Question: I have this piece of code here. In 'case ServiceType.Register:' I have what appears to be two equivalent statements one using a regular 'if' statement and one using the ternary operator '?/:'. For the 'if' statement VS reports no error. However with this line:
'IsXML == true ? PopulateRegister(ParseType.Xml) : PopulateRegister(ParseType.Str);'
VS is erroring out saying:
> Only assignment, call, increment, decrement, await, and new object expressions can be used as a statement
Anyone know why regular 'if' statement has no error but if you use "?/:" (one liner) throws an error? Pic is also attached.
'''
switch (this.ServiceType)
{
case SerivceType.Login:
PopulateLogin();
break;
case SerivceType.Register:
if (IsXML == true)
PopulateRegister(ParseType.Xml);
else
PopulateRegister(ParseType.Str);
IsXML == true ? PopulateRegister(ParseType.Xml) : PopulateRegister(ParseType.Str);
break;
case SerivceType.Verify:
PopulateVerify();
break;
}
'''

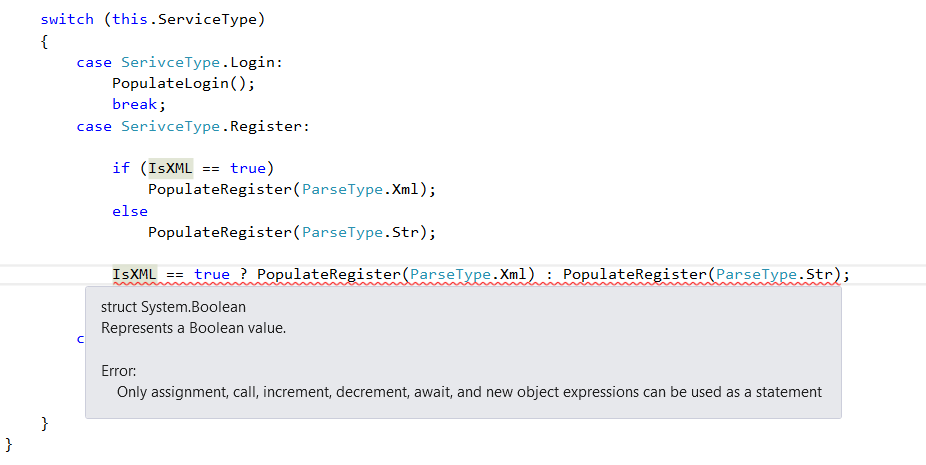
Answer: The '?:' operator is used for conditional assignments, not operations.
The statement:
'''
IsXML == true ? PopulateRegister(ParseType.Xml) : PopulateRegister(ParseType.Str);
'''
would be valid if the method 'PopulateRegister' returns a value, and if you assigned that value to something. For example, this would be valid:
'''
string result = (someCondition) ? "condition is true" : "condition is false";
'''
You might want to use the conditional this way instead (note that we are using the 'ParseType' enum value as a return type of the condition, and it is acting as the parameter to your method):
'''
PopulateRegister((IsXML) ? ParseType.Xml : ParseType.Str);
'''
Note that the above is possible, but can produce hard to understand/debug/maintain code and would generally not be thought of as a best practice.